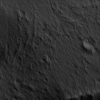
Atmospheric dust classification: not_dusty